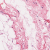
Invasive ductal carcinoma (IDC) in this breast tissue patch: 0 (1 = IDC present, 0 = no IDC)